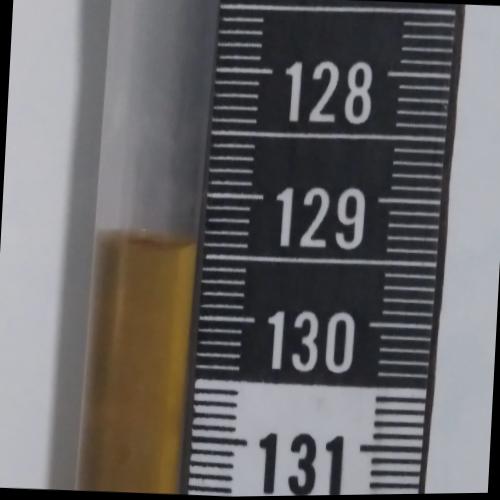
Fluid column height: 129.4 cm